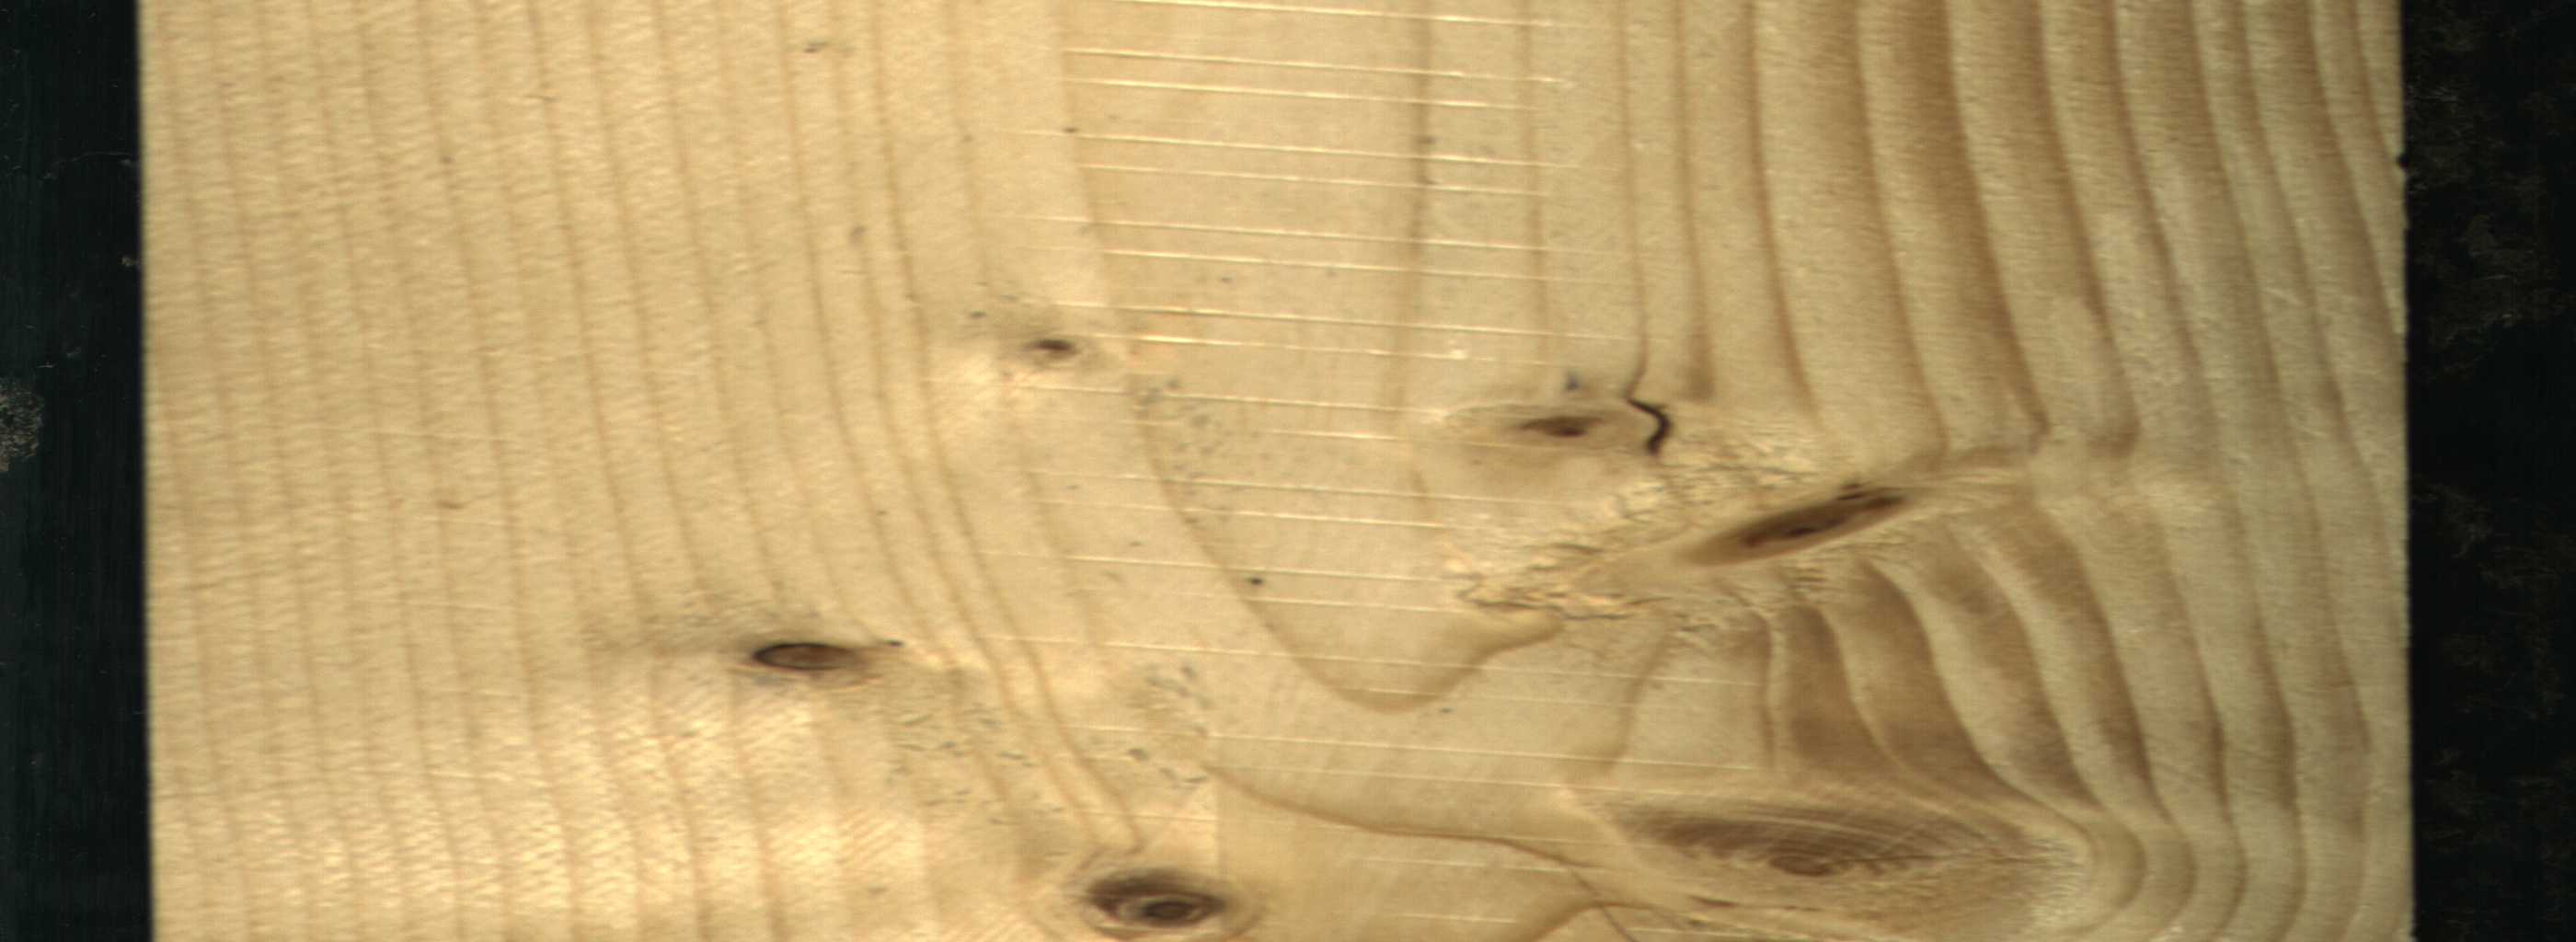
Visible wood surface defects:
resin
Dead_Knot
Dead_Knot
Dead_Knot
Live_Knot
Live_Knot
Live_Knot